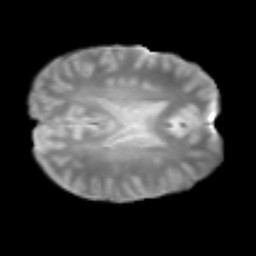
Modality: T2w
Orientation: axial
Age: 20
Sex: male
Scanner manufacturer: siemens
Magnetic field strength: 3 T
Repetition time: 2.3 s
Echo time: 0.085 s